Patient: sex F, age 67
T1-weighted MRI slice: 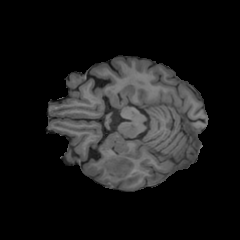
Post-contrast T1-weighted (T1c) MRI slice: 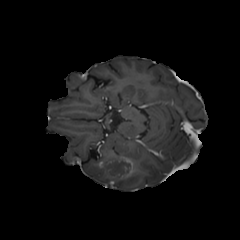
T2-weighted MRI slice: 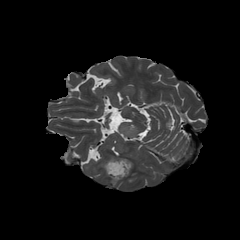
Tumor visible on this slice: yes
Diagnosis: Glioblastoma, IDH-wildtype
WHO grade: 4